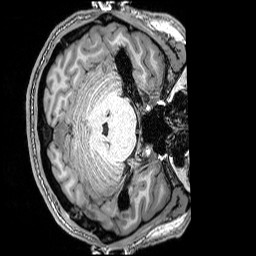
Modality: T1w
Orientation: axial
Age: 24
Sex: male
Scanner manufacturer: siemens
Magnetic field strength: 3 T
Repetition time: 2.5 s
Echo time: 0.00343 s